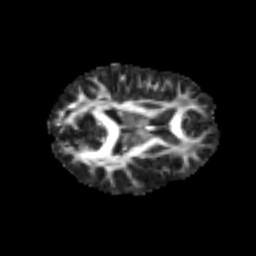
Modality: FA
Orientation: axial
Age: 23
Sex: male
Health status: healthy